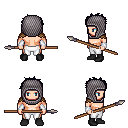
a pixel art fantasy rpg character, male body template, human, light skin, leather shoulder armor, white pants, raven bedhead hairstyle, chain hood, white cloth bracers, black shoes, spear, four views (front, back, left, right), 2x2 character sprite sheet, small pixel art, hard edges, no anti-aliasing